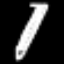
Label: pencil